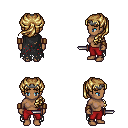
a pixel art fantasy rpg character, female body template, human, dark skin, black tattered cape, red pants, blonde princess hairstyle, iron tiara, leather bracers, dagger, four views (front, back, left, right), 2x2 character sprite sheet, small pixel art, hard edges, no anti-aliasing